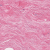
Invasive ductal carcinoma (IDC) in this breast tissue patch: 0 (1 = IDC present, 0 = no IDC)